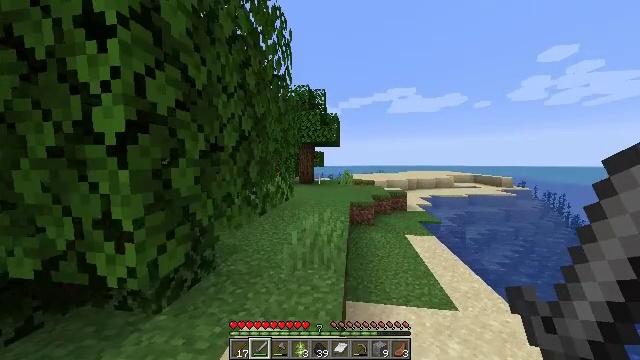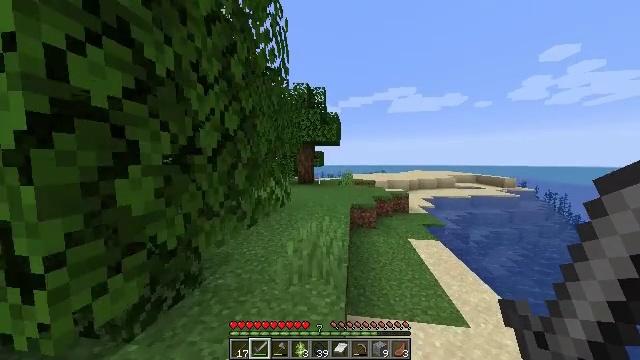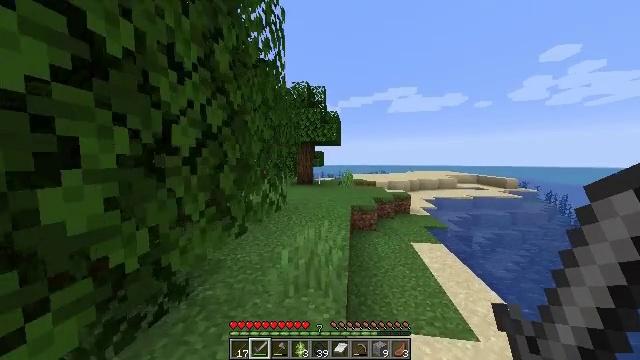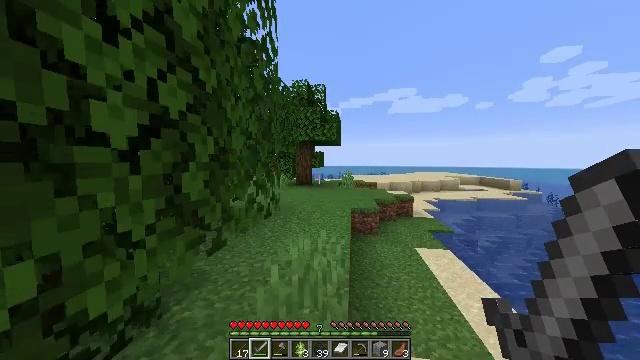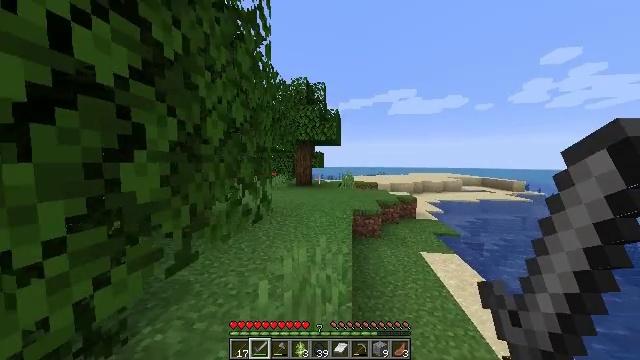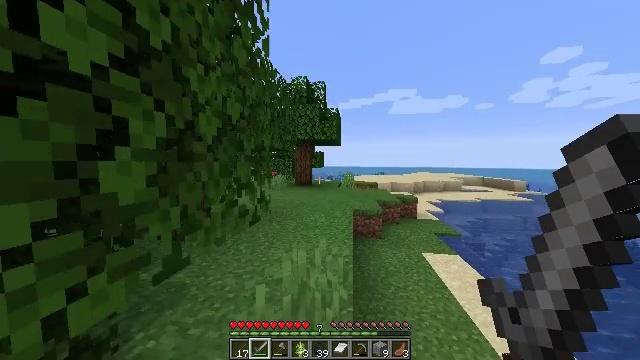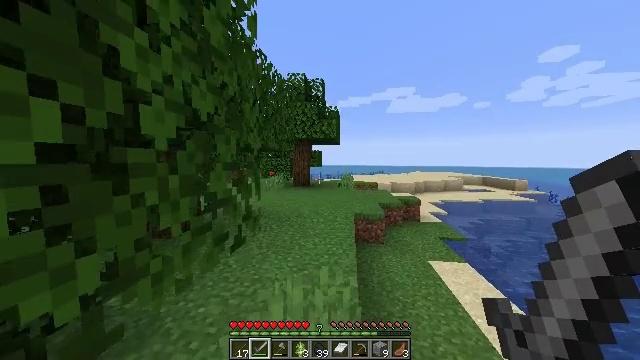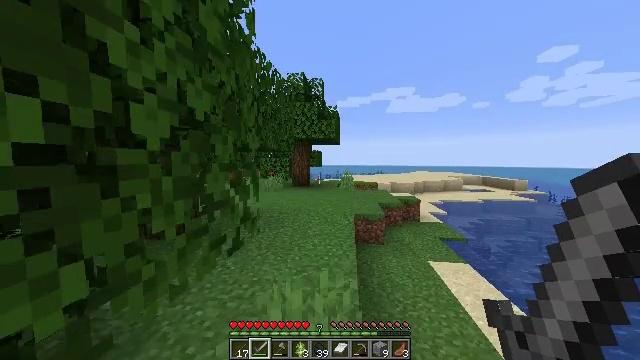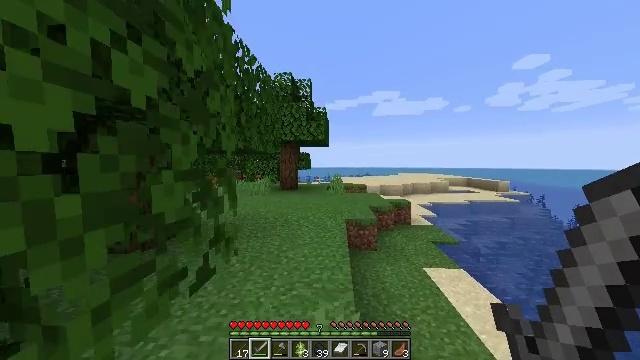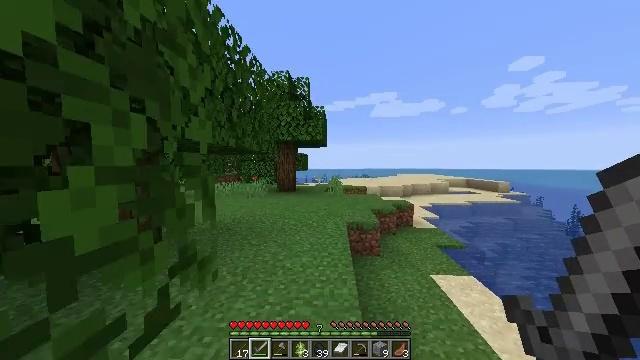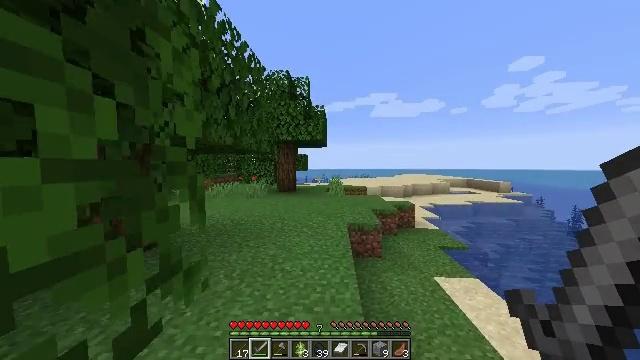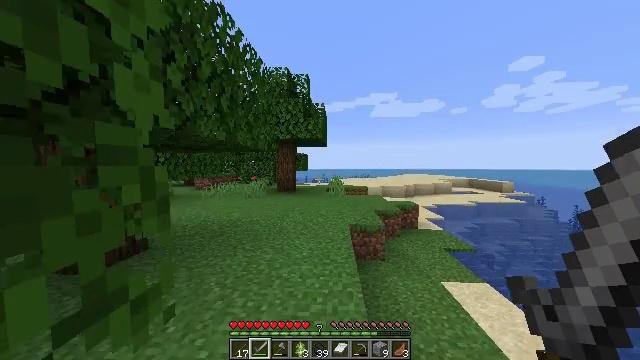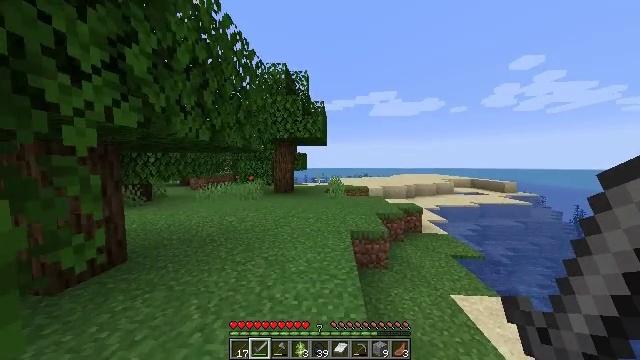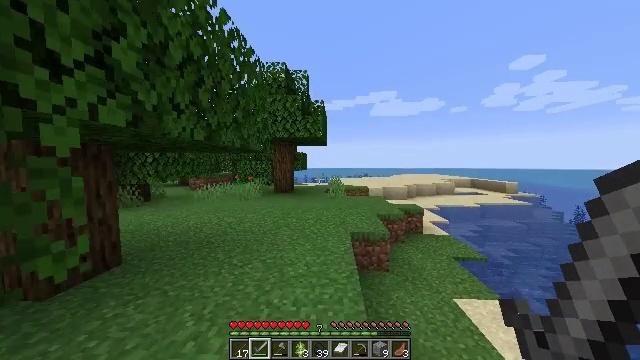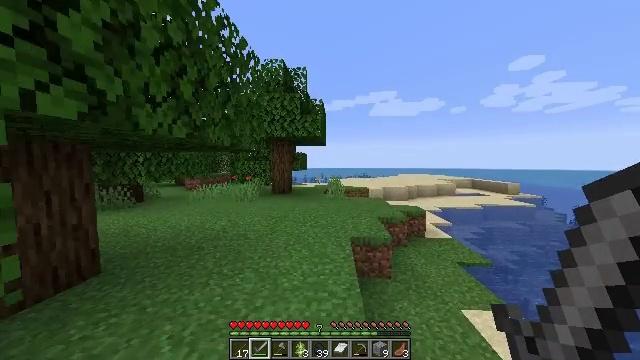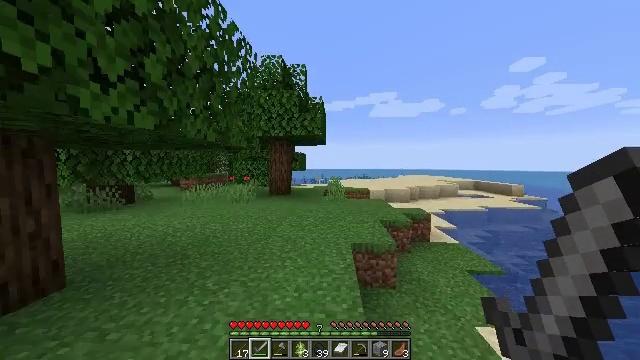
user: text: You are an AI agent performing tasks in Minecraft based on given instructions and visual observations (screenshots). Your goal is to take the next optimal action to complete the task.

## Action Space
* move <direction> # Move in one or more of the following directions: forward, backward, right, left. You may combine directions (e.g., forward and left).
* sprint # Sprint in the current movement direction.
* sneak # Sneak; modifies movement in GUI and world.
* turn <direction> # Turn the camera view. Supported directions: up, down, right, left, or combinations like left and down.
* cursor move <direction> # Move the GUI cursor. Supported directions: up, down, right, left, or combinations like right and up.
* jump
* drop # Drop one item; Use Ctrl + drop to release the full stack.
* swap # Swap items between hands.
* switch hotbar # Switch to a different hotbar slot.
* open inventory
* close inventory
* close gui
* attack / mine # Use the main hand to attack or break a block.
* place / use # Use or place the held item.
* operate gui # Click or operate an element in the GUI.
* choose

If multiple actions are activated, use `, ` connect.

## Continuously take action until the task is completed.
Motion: motion action
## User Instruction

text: Collect iron ore blocks.
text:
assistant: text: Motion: move forward, sprint
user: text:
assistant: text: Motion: move forward, sprint
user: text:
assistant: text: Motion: move forward, sprint
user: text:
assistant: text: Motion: move forward, sprint
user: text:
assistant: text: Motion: move forward, sprint
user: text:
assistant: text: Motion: move forward, sprint
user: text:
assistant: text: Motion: move forward, sprint
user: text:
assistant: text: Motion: move forward, sprint, turn right
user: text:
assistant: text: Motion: move forward, sprint
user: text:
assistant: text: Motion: move forward, sprint
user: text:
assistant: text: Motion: move forward, sprint
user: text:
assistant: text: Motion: move forward, sprint
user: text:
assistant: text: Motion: move forward, sprint
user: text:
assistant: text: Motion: move forward, sprint
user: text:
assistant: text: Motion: move forward, sprint
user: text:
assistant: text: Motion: move forward, sprint
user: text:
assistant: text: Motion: move forward, sprint
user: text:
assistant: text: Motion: move forward, sprint
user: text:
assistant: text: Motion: move forward, sprint, turn left
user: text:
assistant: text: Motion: move forward, sprint, turn left
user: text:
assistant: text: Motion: move forward, sprint, turn left
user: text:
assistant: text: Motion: move forward, sprint, turn left
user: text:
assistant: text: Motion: move forward, sprint
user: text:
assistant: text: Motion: move forward, sprint
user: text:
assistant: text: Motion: move forward, sprint
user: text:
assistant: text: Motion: move forward, sprint
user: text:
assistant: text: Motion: move forward, sprint
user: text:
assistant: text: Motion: move forward, sprint
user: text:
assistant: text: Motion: move forward, sprint
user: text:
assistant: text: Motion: move forward, sprint